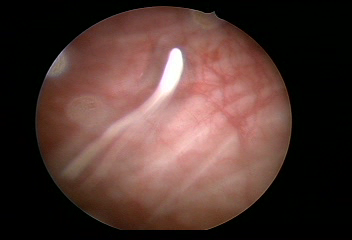
Modality: WLC
Class: Normal mucosa
Bladder cancer association: No